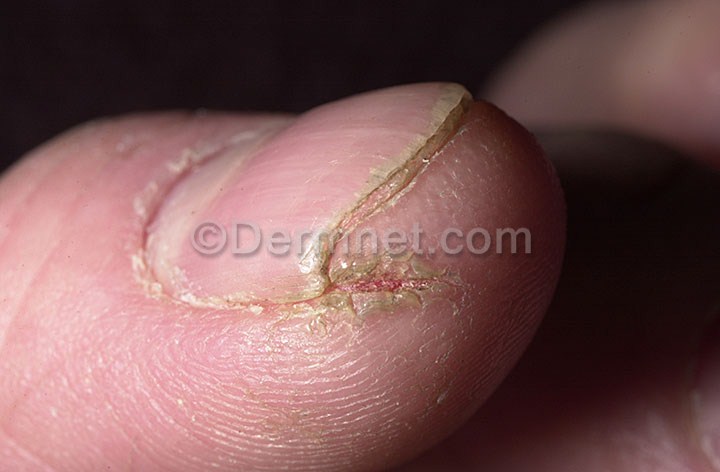
Disease: Nail Fungus and other Nail Disease